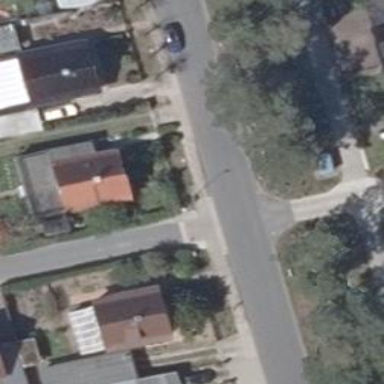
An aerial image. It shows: Sidewalk along the footway.